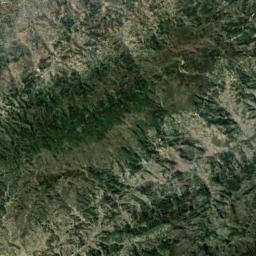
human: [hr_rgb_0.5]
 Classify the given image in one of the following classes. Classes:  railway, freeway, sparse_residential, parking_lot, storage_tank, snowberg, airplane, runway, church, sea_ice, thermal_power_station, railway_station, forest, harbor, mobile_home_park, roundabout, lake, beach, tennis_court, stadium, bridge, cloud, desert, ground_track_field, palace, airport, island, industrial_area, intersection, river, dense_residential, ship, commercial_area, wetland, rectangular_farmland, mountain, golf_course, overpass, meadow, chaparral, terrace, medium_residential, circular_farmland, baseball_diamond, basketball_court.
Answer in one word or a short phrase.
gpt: mountain